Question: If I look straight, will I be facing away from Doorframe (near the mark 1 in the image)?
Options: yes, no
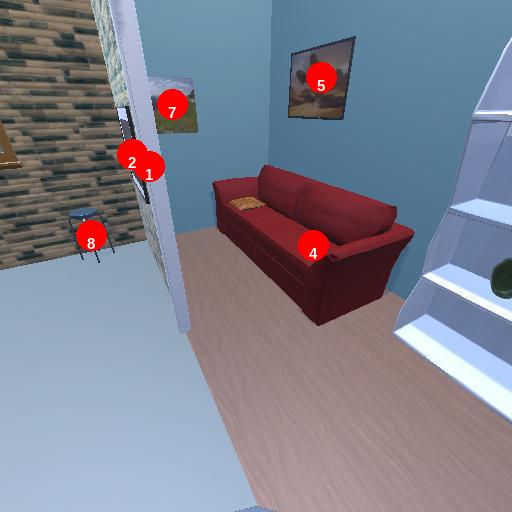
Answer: yes